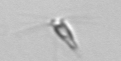
Label: Calciopappus